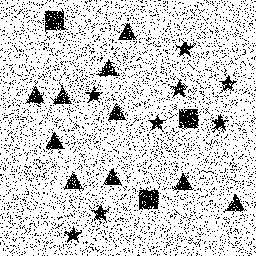
Squares: 3
Triangles: 10
Stars: 8
Total shapes: 21